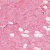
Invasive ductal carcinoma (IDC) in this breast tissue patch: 0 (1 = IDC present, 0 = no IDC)